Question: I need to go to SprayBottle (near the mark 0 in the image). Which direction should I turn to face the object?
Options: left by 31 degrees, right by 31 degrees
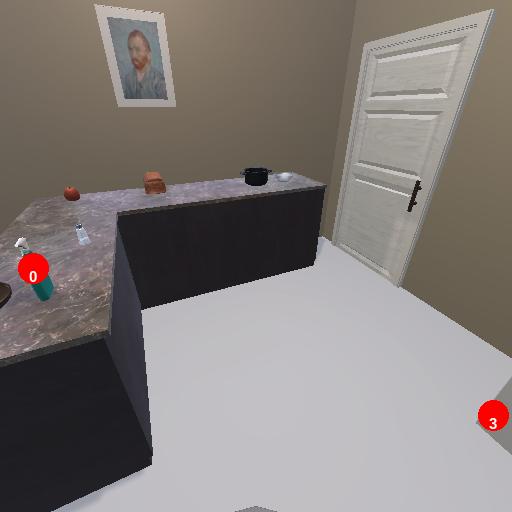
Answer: left by 31 degrees